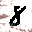
Label: 8